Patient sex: F
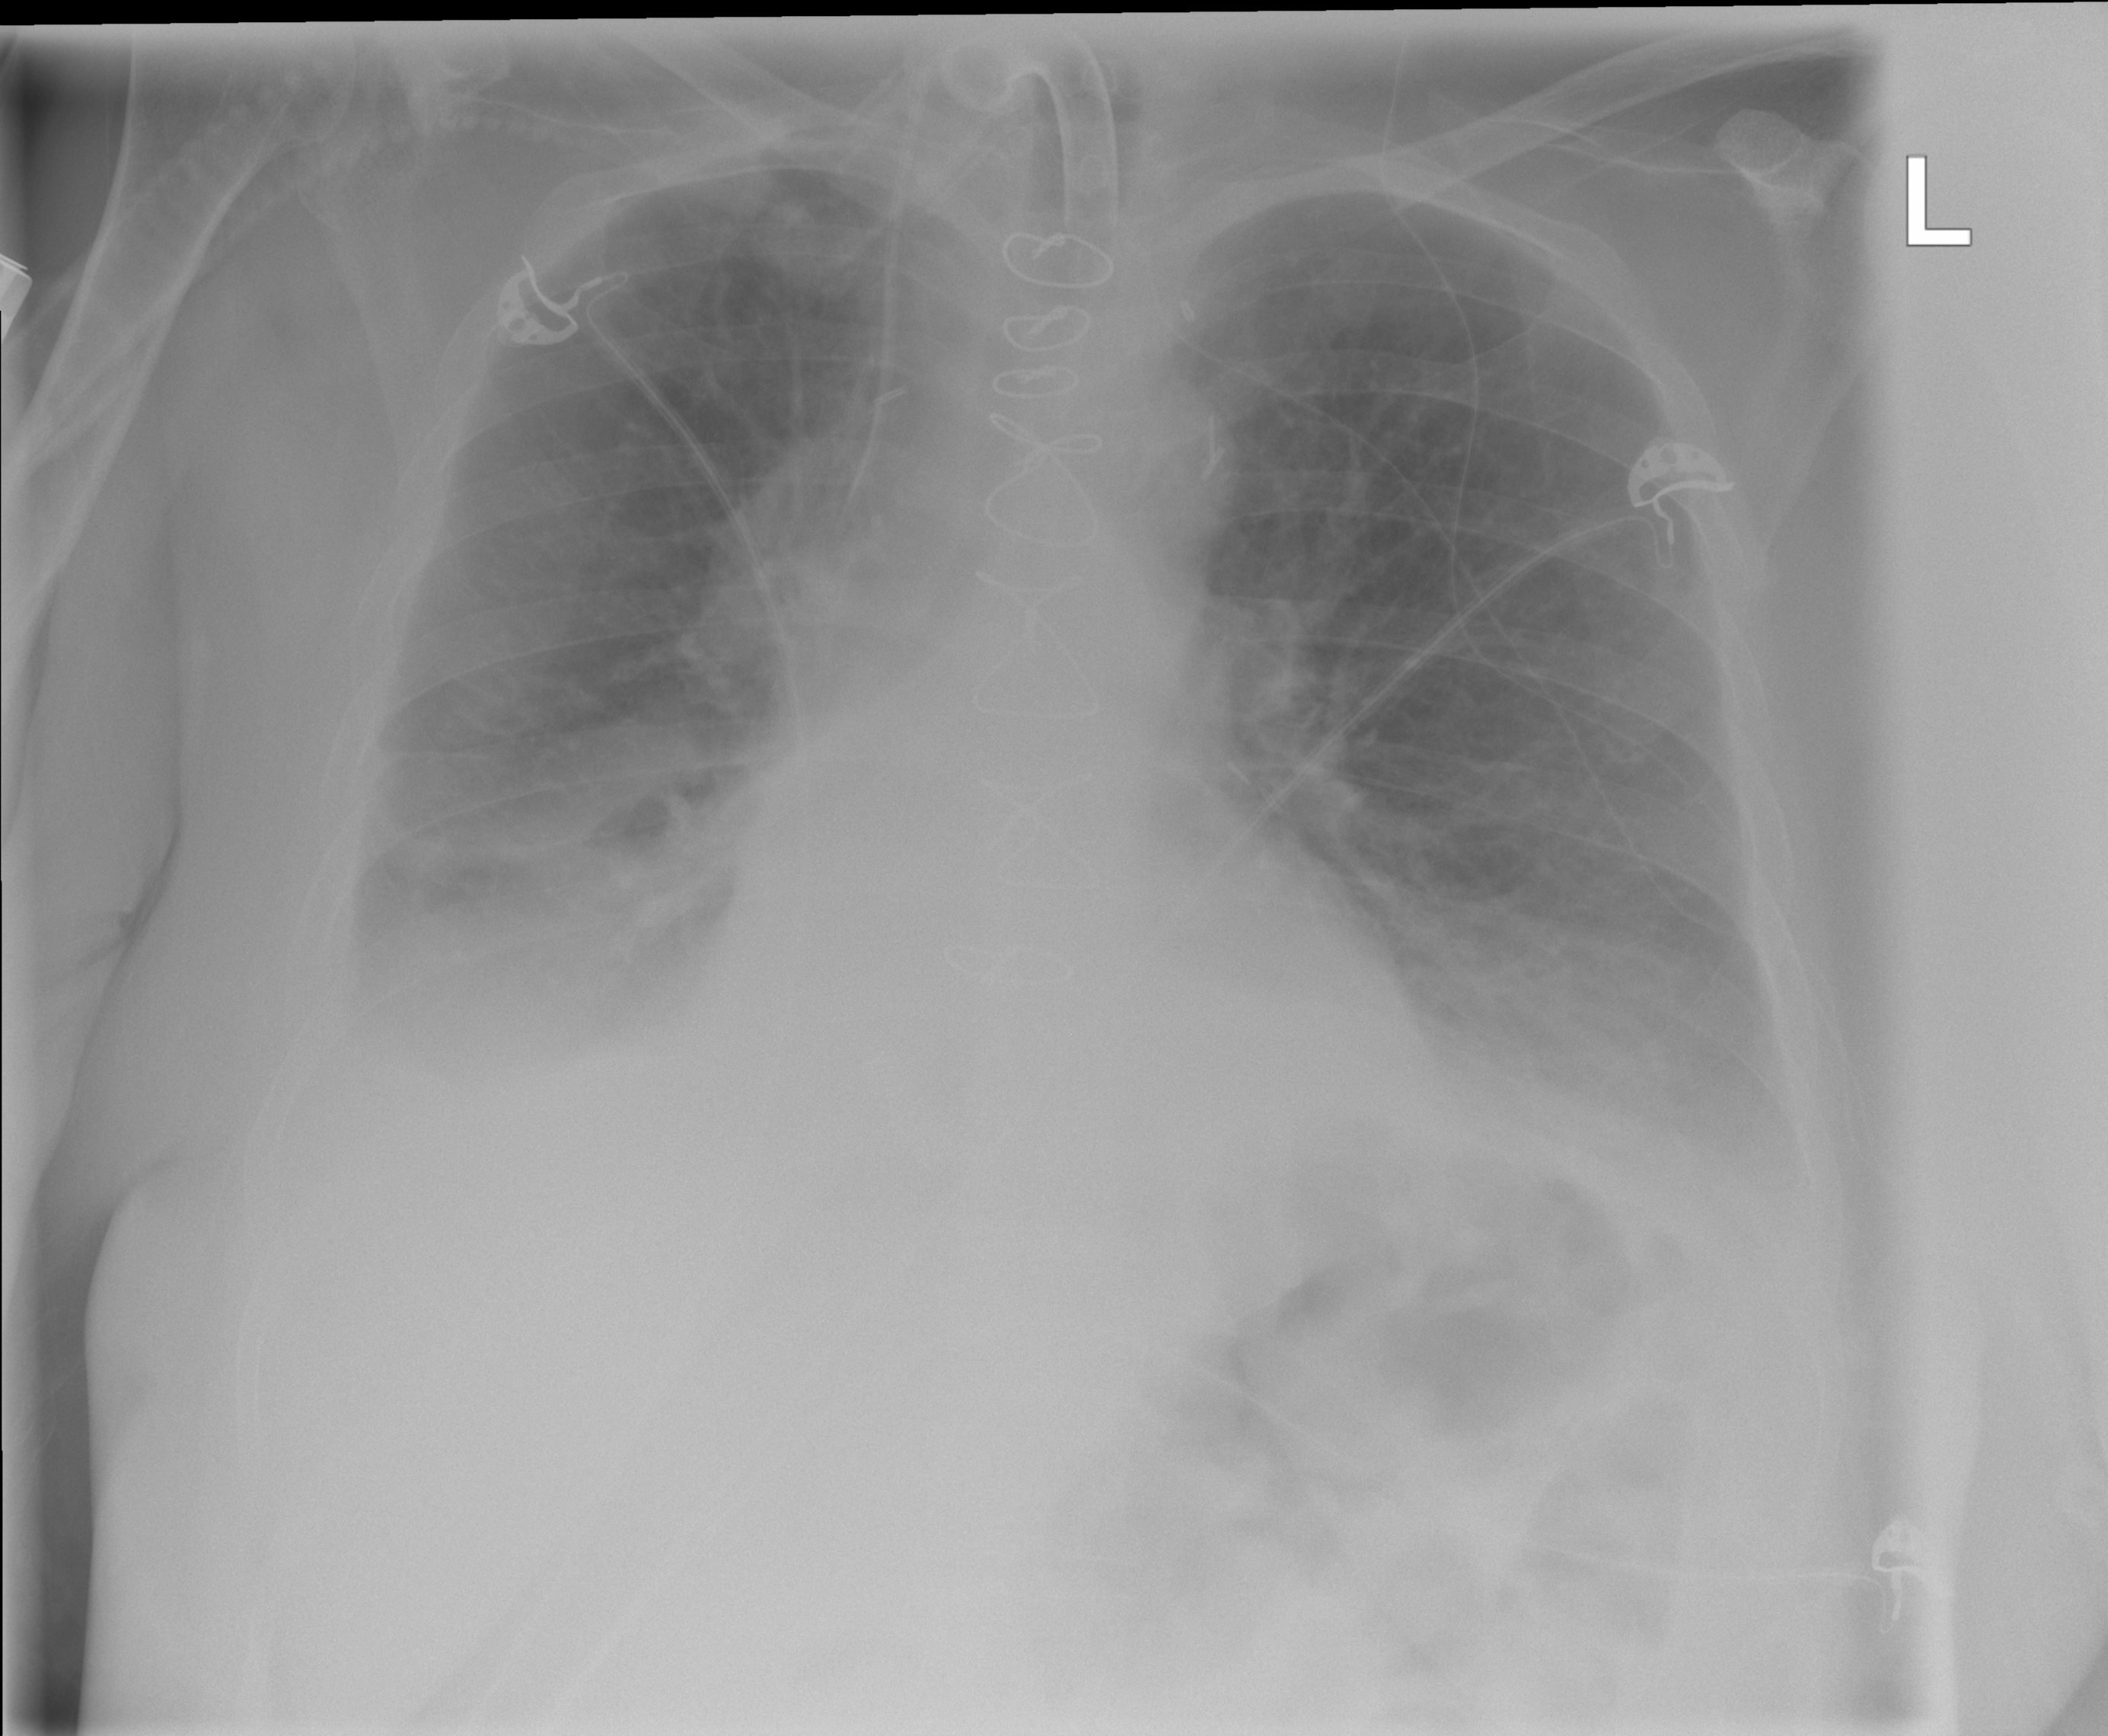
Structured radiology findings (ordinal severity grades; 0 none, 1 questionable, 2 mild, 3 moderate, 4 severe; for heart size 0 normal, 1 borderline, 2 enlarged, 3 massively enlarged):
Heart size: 0
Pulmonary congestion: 0
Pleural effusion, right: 2
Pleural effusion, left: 2
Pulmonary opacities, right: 0
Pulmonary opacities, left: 0
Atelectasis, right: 2
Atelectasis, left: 2